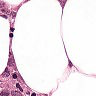
Metastatic tissue present: yes